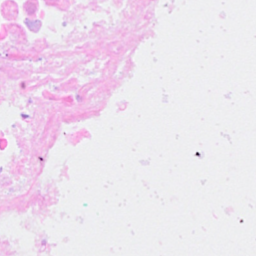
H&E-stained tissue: Breast